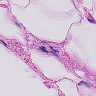
Metastatic tissue present: no